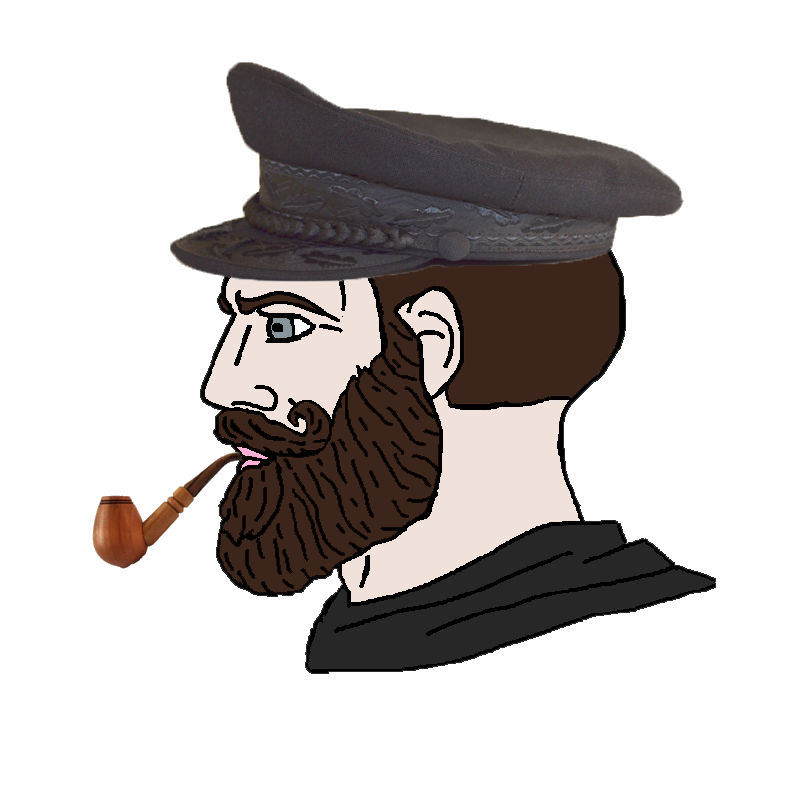
Label: 4_Yes_Chad